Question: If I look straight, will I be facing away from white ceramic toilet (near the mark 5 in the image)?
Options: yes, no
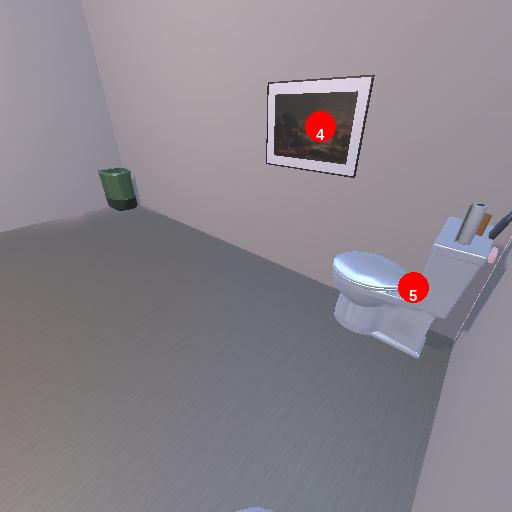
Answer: yes